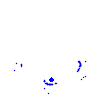
Particle: kaon